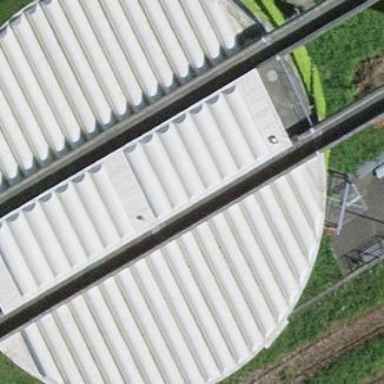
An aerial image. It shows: Industrial building with storage tank.